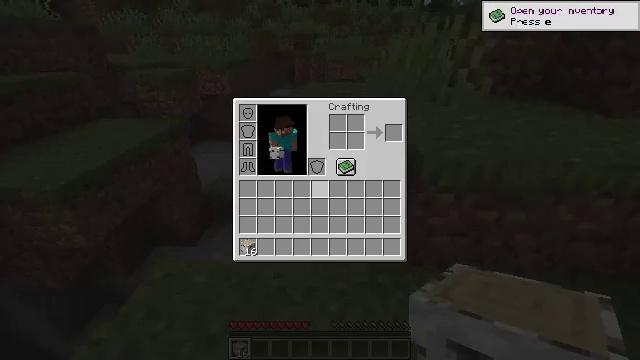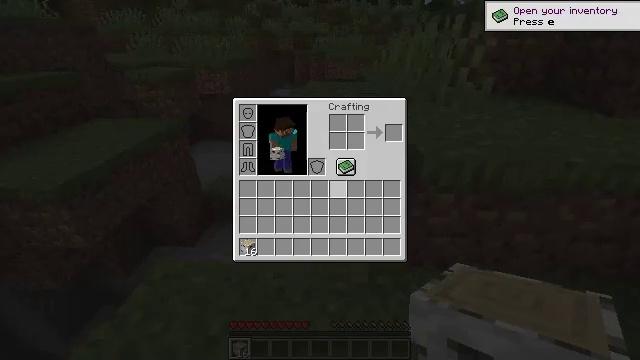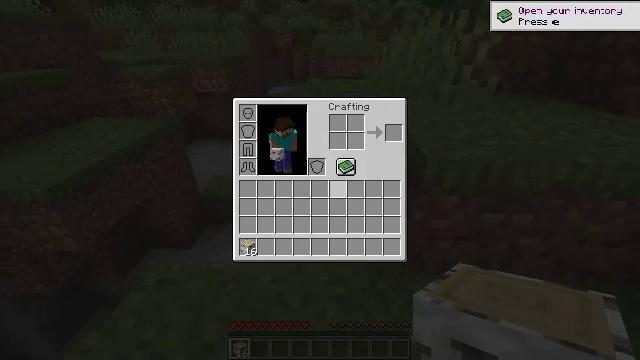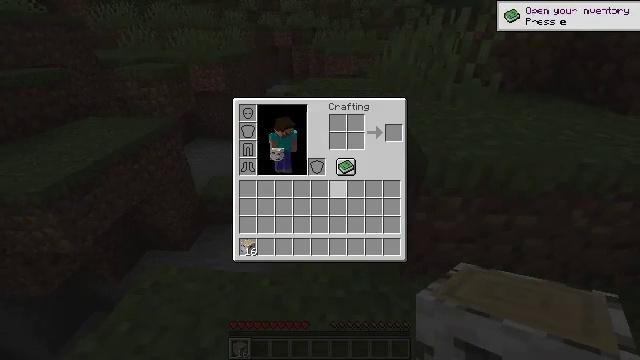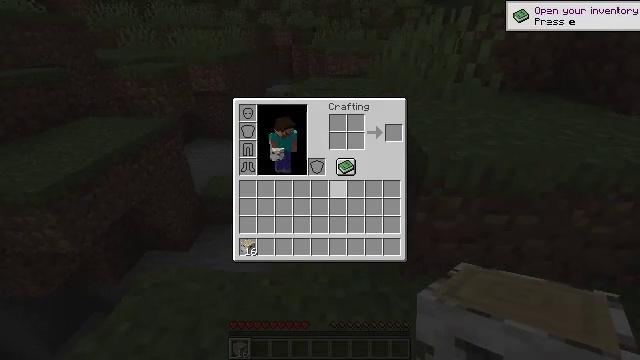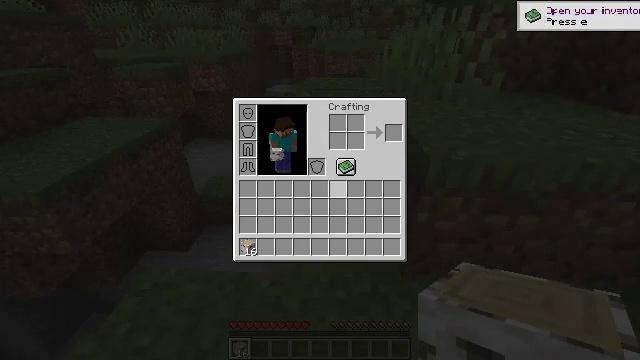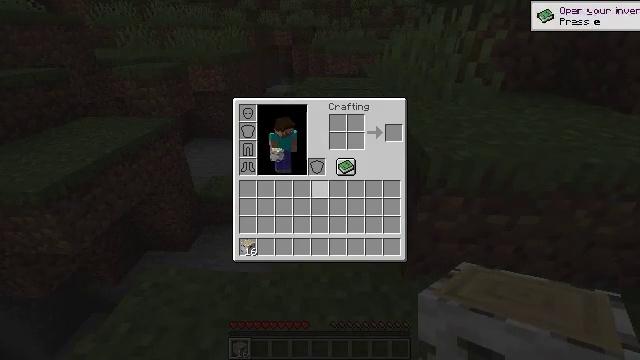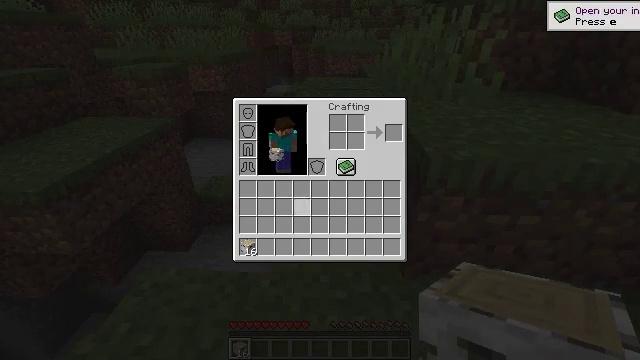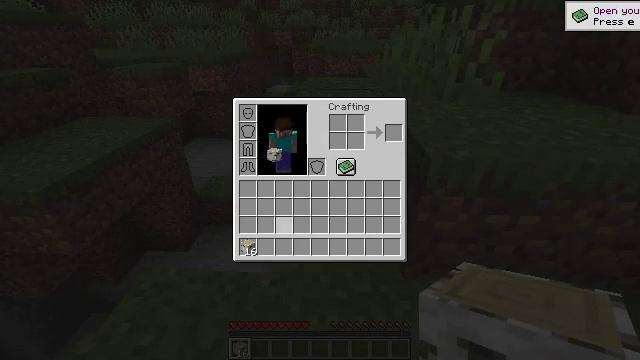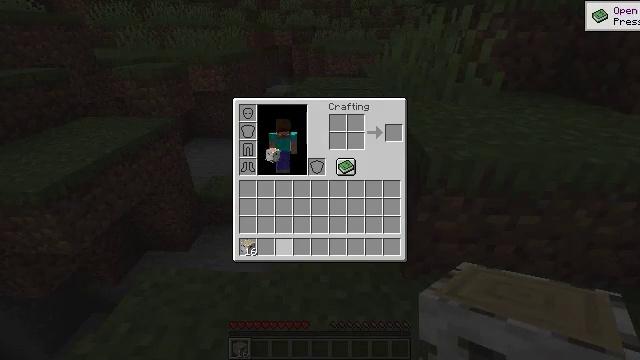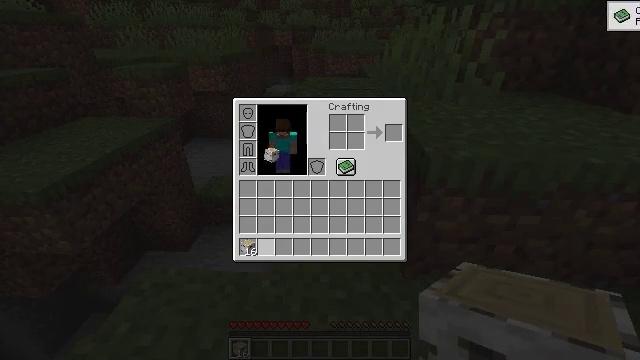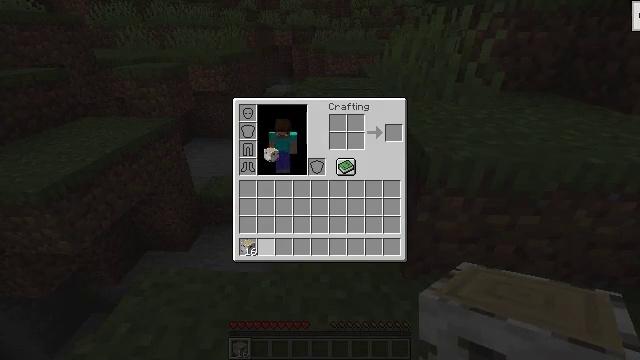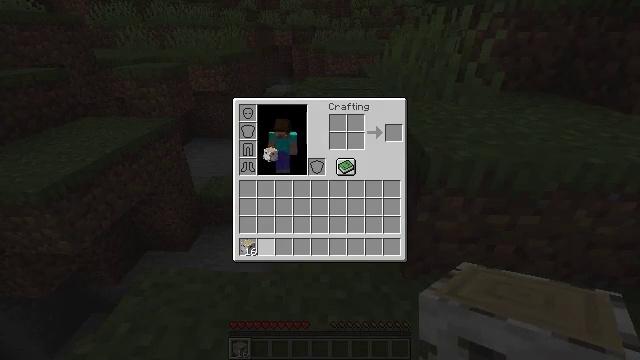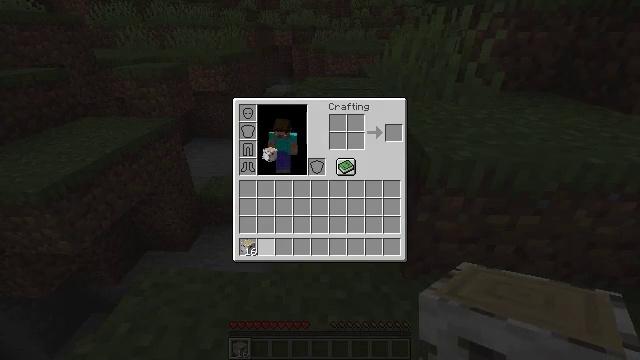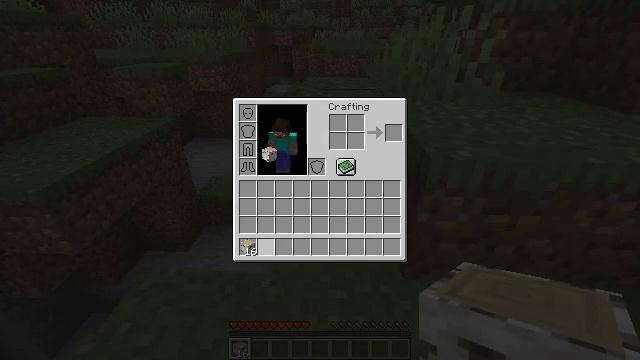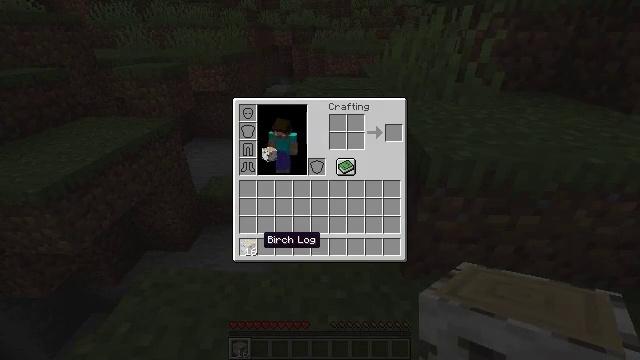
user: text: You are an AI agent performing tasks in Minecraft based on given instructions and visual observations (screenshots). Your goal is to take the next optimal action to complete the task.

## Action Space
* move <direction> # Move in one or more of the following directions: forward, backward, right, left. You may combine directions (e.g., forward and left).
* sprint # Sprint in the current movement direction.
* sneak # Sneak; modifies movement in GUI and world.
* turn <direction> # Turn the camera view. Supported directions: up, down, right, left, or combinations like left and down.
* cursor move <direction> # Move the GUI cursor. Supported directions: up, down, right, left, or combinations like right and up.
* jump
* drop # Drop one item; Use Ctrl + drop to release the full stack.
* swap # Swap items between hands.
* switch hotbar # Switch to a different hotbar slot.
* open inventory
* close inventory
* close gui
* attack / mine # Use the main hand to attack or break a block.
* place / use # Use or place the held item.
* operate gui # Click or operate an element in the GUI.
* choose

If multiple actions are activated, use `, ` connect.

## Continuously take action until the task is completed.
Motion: motion action
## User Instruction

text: Make birch planks from birch logs.
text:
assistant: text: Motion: open inventory
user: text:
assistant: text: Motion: open inventory
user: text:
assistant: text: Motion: no_op
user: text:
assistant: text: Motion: no_op
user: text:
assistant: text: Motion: no_op
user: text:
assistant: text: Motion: cursor move left
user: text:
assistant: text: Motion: cursor move left and down
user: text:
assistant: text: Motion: cursor move left and down
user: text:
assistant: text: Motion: cursor move left and down
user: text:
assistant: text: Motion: no_op
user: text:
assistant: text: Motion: no_op
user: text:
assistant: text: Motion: no_op
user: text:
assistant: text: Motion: no_op
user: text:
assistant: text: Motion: no_op
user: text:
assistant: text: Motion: no_op
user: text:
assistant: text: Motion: operate gui
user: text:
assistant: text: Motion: operate gui
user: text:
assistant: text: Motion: operate gui
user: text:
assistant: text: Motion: cursor move right and up
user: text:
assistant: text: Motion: cursor move right and up
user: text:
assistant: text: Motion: cursor move right and up
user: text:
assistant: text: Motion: cursor move right and up
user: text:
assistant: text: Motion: no_op
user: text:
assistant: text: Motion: no_op
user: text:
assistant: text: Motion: no_op
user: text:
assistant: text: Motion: operate gui
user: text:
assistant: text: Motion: operate gui
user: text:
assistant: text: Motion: operate gui
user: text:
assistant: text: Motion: no_op
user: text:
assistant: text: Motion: cursor move right